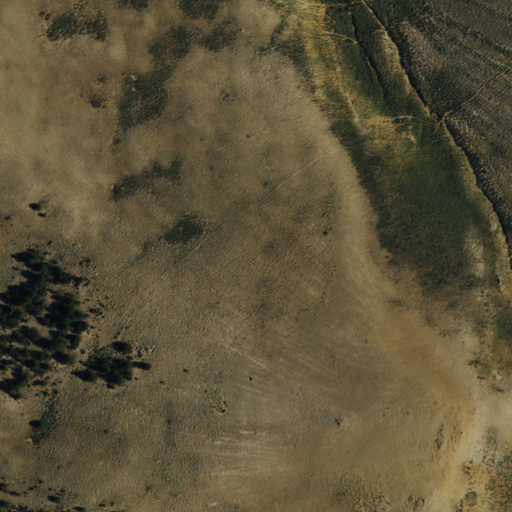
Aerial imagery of mountains in Nevada named Antelope Range containing shrub, evergreen forest, and grassland